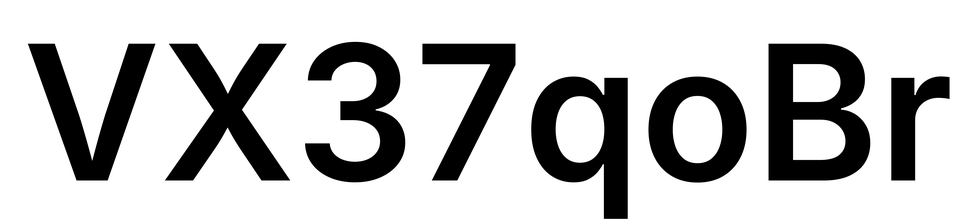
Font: Inter_SemiBold